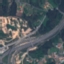
Land use / land cover class: Highway